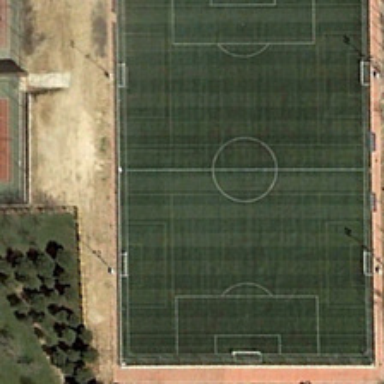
A football field is near several green trees and a row of cars .